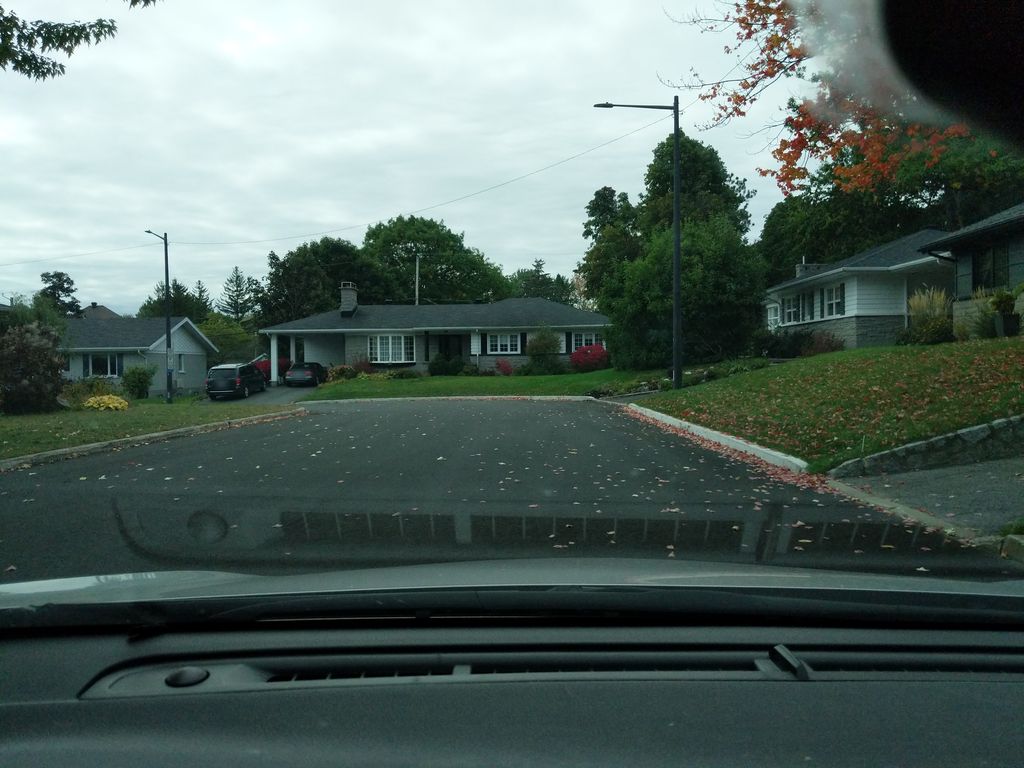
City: quebec_city